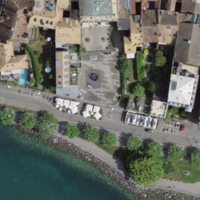
EUNIS habitat code: 54
Species observed at this site:
Cinclus cinclus
Passer domesticus
Geranium sanguineum
Cedrus deodara